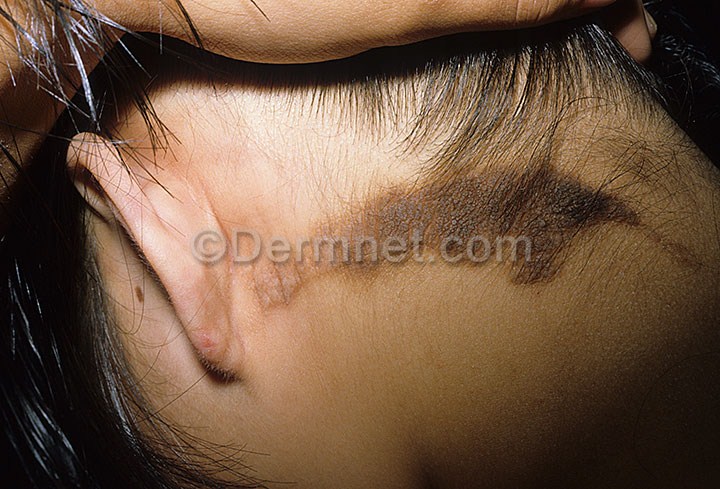
Disease: Seborrheic Keratoses and other Benign Tumors